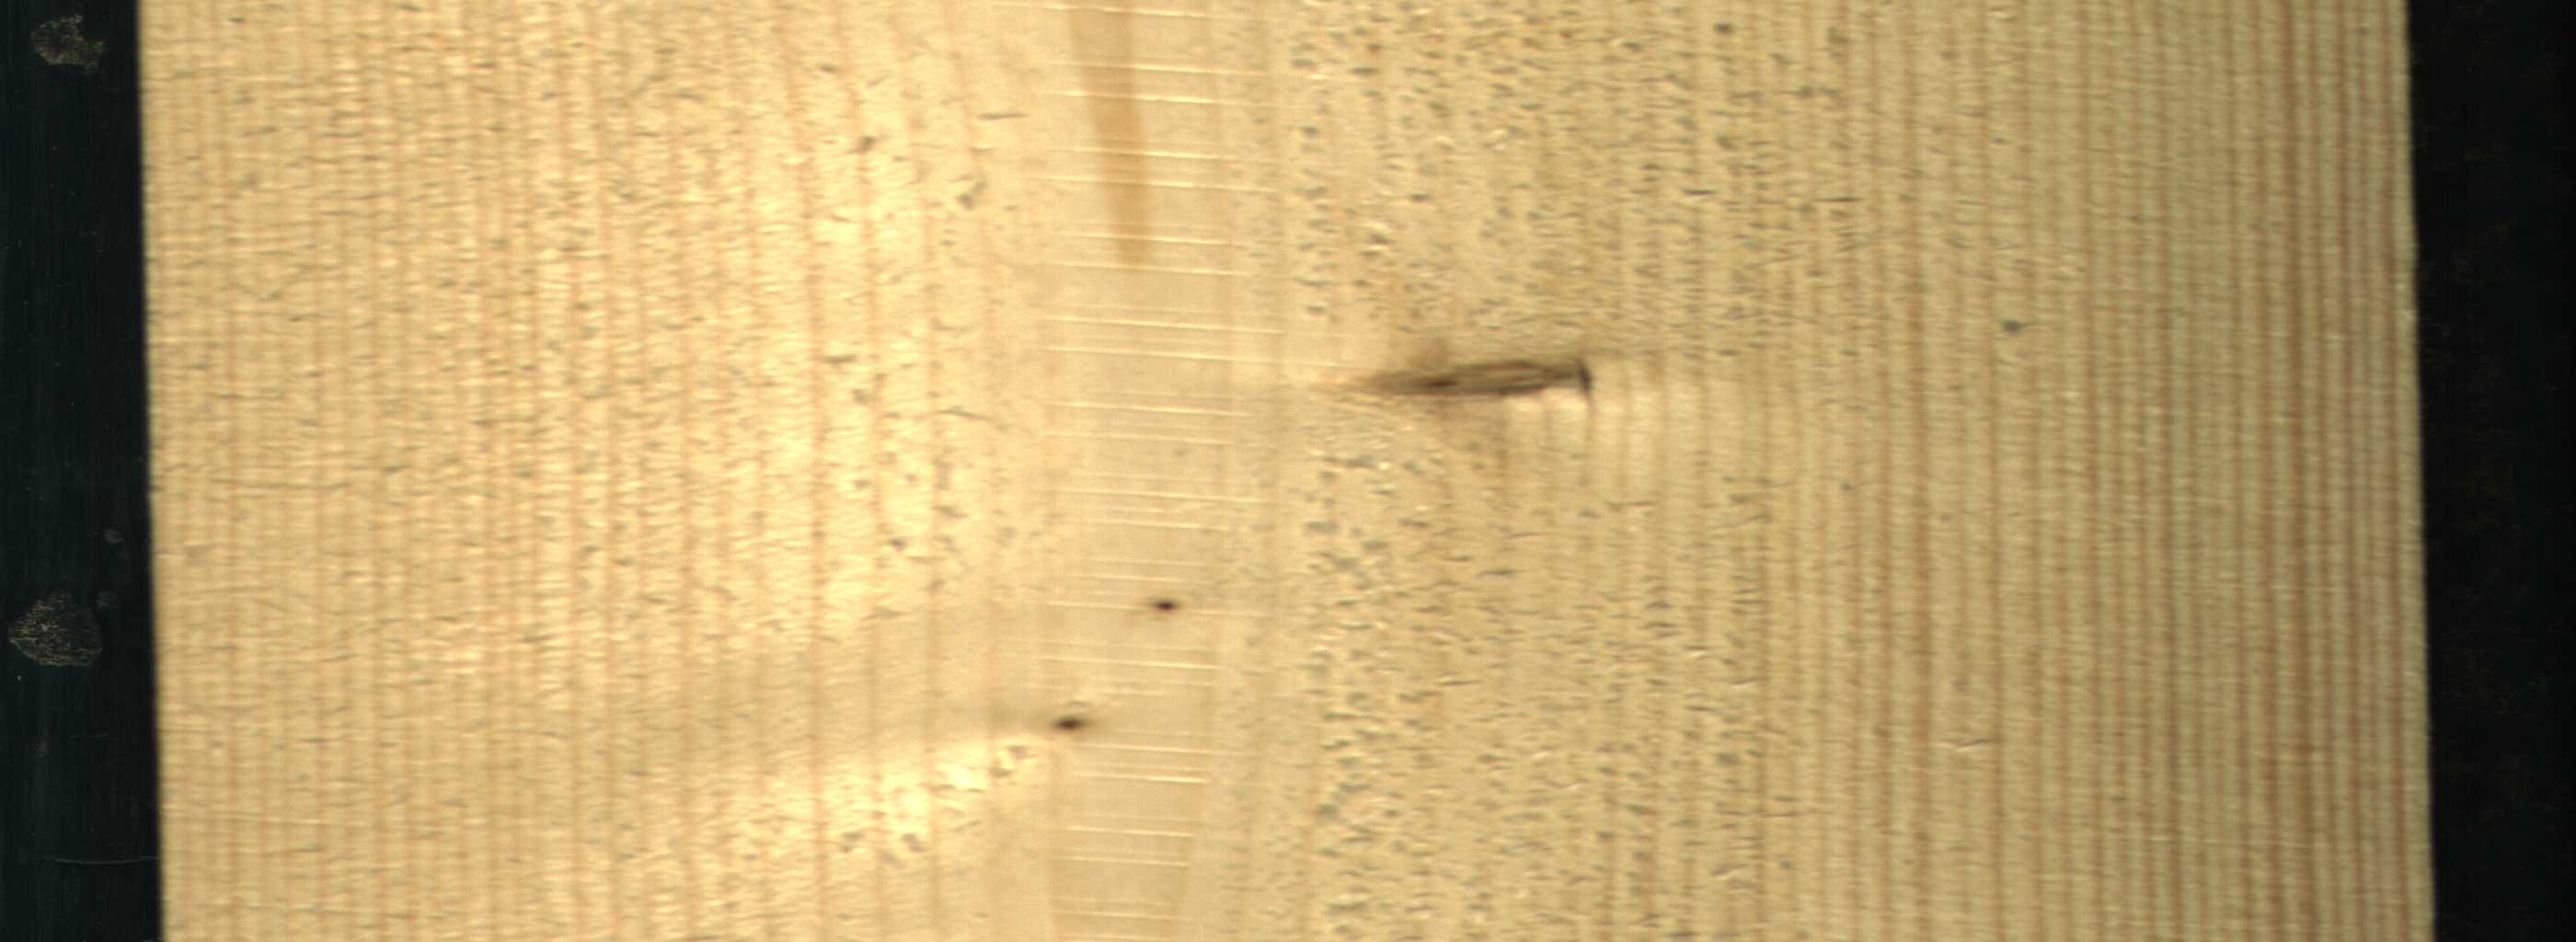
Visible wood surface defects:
Live_Knot
Live_Knot
Live_Knot